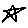
Label: star